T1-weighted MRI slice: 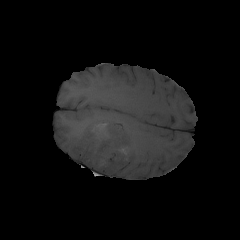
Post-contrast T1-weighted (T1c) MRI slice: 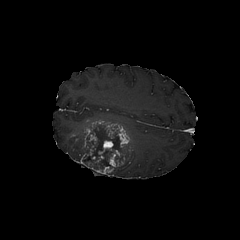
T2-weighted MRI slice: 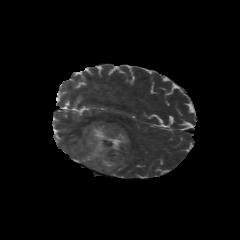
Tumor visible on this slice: yes